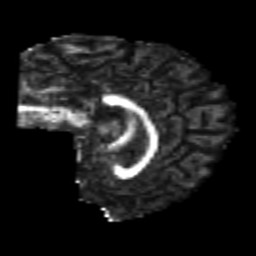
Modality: FA
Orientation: sagittal
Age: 23
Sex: male
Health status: healthy
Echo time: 0.074 s